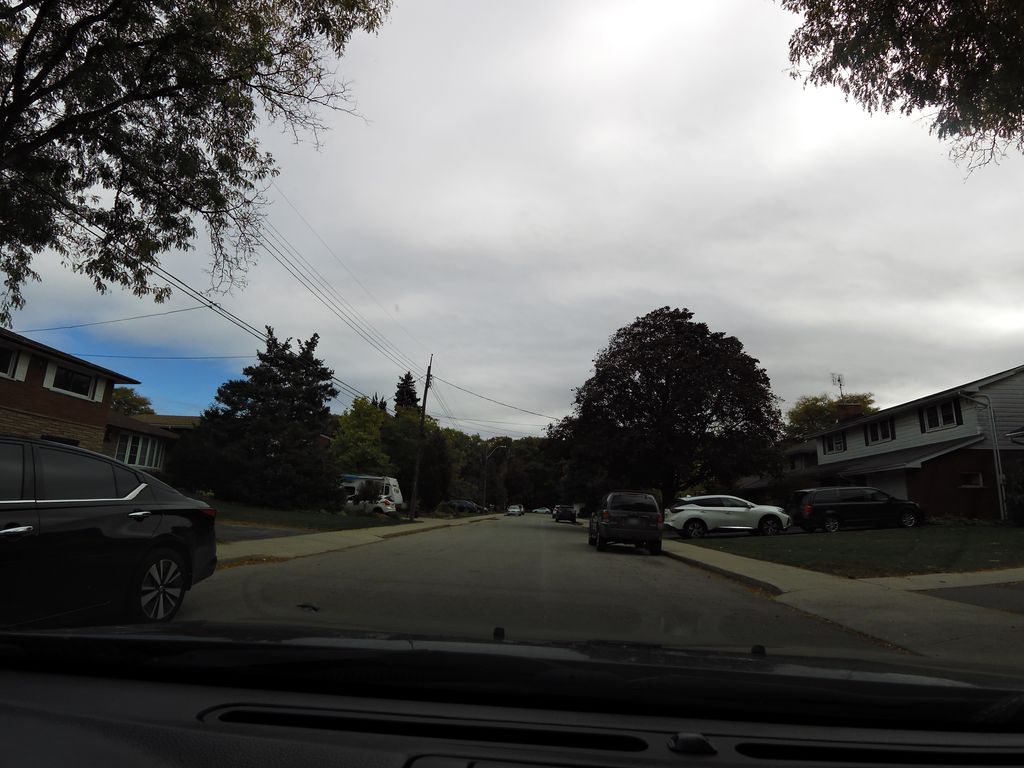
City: hamilton